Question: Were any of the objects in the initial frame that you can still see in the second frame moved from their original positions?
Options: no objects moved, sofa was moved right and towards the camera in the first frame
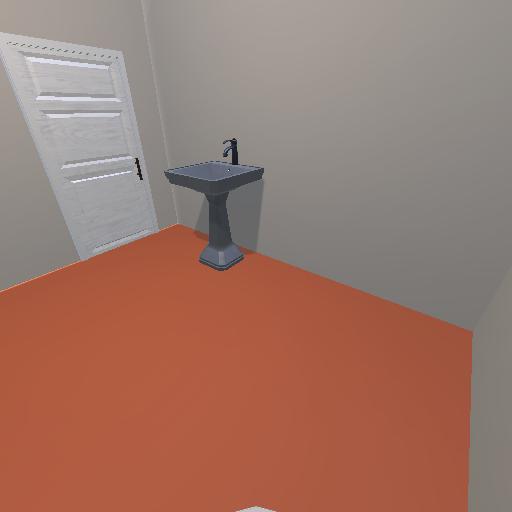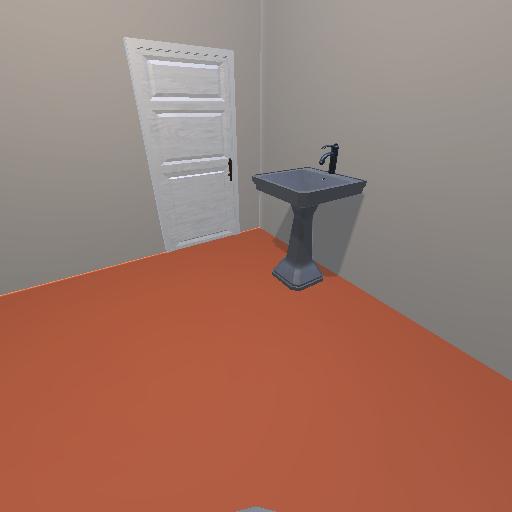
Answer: no objects moved